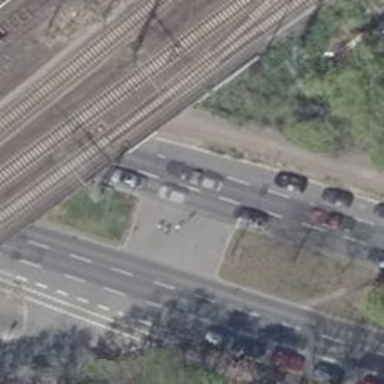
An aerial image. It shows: Asphalt road with primary highway designation. There is cycle track on the right side.